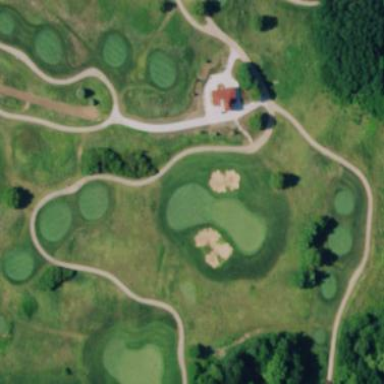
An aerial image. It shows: Golf rough area.